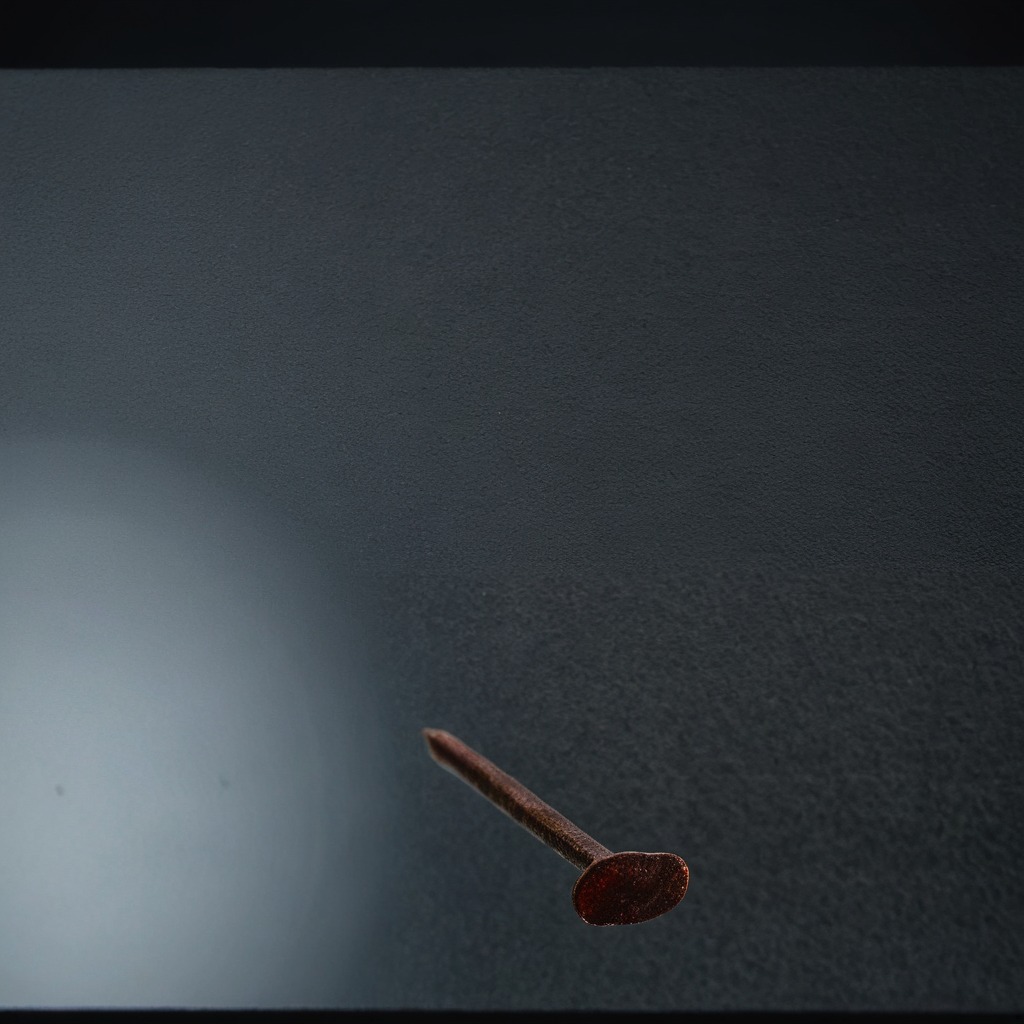
A iron nail is lying on the clean granite table inside a workshop at night.